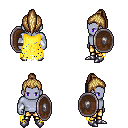
a pixel art fantasy rpg character, male body template, dark elf, purple skin, yellow tattered cape, gold greaves, blonde long topknot hairstyle, white cloth bracers, metal boots, shield, four views (front, back, left, right), 2x2 character sprite sheet, small pixel art, hard edges, no anti-aliasing